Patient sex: F
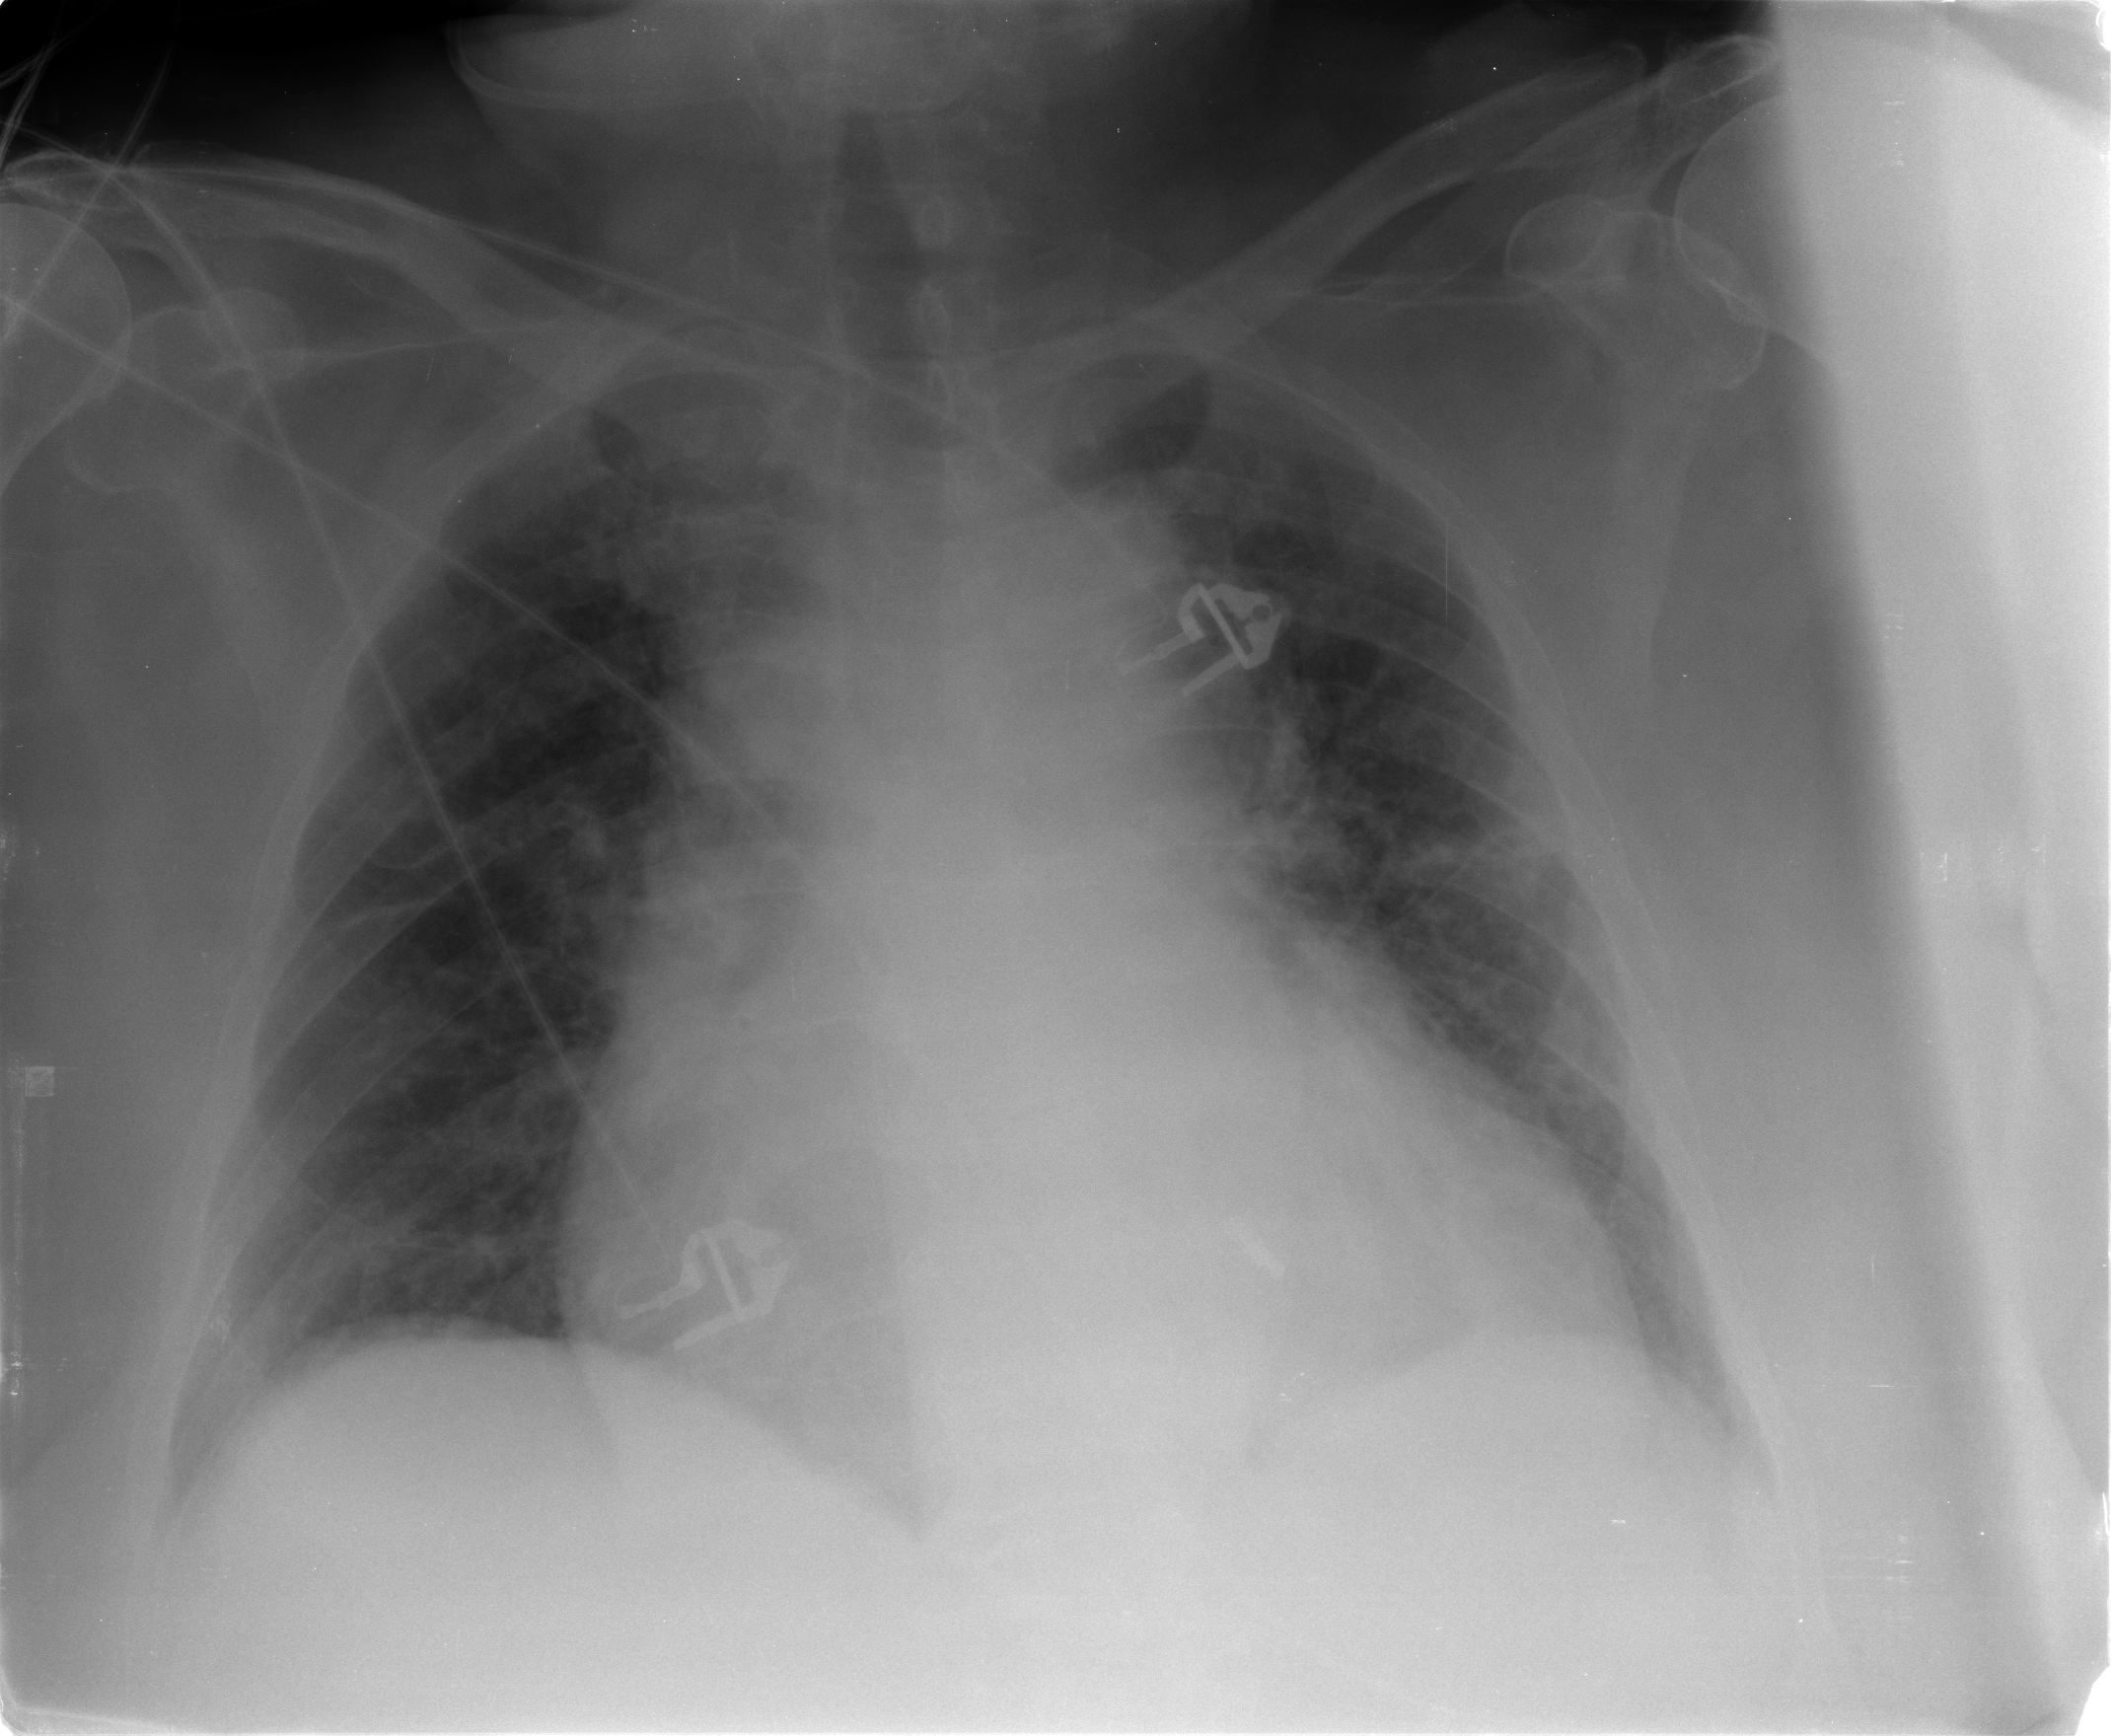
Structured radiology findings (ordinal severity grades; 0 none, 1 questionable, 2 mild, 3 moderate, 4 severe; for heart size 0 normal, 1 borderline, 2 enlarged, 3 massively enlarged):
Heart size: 3
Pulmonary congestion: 1
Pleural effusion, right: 0
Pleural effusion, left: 0
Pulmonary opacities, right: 0
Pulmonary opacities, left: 0
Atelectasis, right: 0
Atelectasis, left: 0